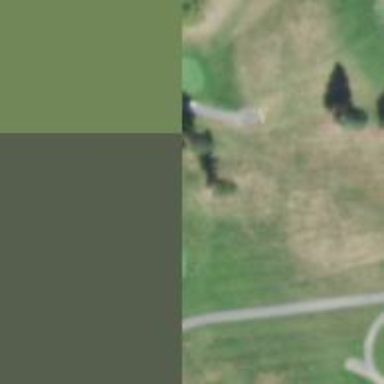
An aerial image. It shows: Golf hole.